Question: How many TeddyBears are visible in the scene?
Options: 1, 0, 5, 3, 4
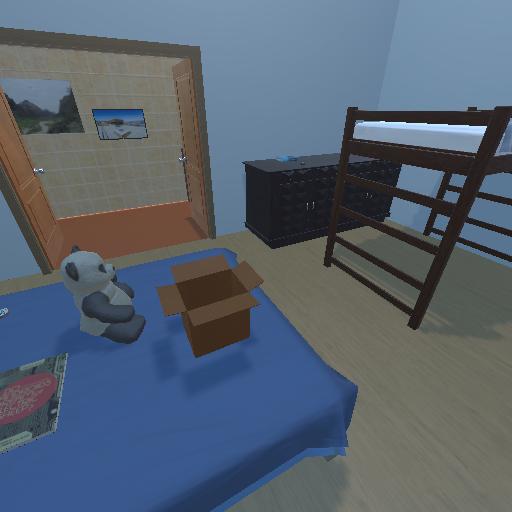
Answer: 1